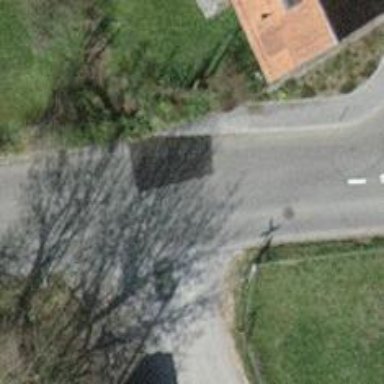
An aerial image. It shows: Asphalt road classified as tertiary.